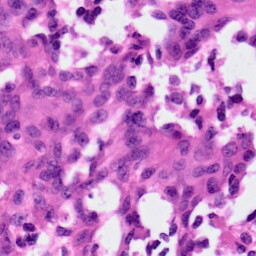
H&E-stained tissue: Ovarian